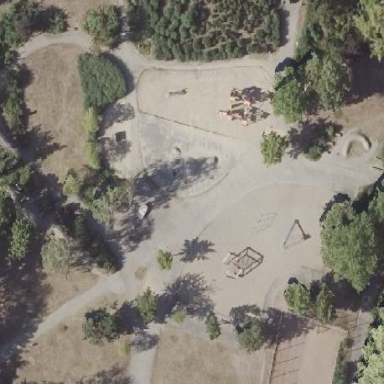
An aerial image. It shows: Playground area for leisure activities on the land.